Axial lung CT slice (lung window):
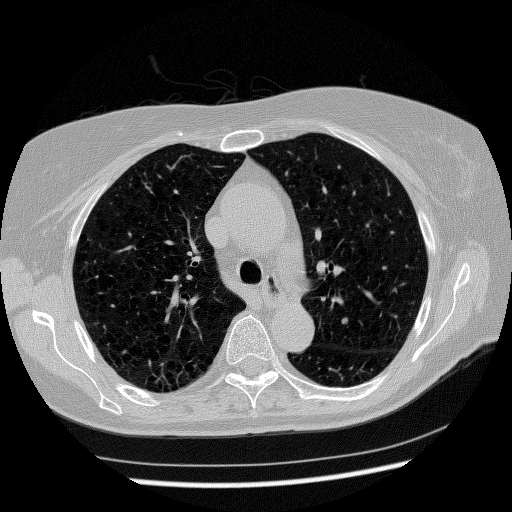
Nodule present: yes
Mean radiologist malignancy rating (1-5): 2.75